【题型】填空题　【知识点】解析几何　【难度】medium
在平面直角坐标系中，已知动点 $P(a,b)$ 到两直线 $l_1: y = 2x$ 与 $l_2: y = -\frac{1}{2}x + 1$ 的距离之和为 $\sqrt{5}$，则 $\frac{b + 1}{a + 4}$ 的取值范围是 \underline{\quad\quad\quad}。
【解答】
\noindent \textbf{【答案】$\left[-\frac{1}{17},\frac{7}{6}\right]$}

\noindent \textbf{【分析】}
由题意可知 $P(a,b)$ 满足 $|2a - b| + |a + 2b - 2| = 5$ 为四边形的四边上任意一点，然后画出图由 $\frac{b + 1}{a + 4}$ 几何意义求解即可。

\noindent \textbf{【详解】}
将直线 $l_1: y = 2x$ 与 $l_2: y = -\frac{1}{2}x + 1$ 的方程化为一般式为 $l_1: 2x - y = 0$，$l_2: x + 2y - 2 = 0$，所以 $P(a,b)$ 到两直线的距离之和为：
\[
\frac{|2a - b|}{\sqrt{5}} + \frac{|a + 2b - 2|}{\sqrt{5}} = \sqrt{5}.
\]
所以 $|2a - b| + |a + 2b - 2| = 5$ ①。

当
\[
\begin{cases}
2a - b \ge 0 \\
a + 2b - 2 > 0
\end{cases}
\]
时，①式变形为：$3a + b = 7$；

当
\[
\begin{cases}
2a - b \ge 0 \\
a + 2b - 2 < 0
\end{cases}
\]
时，①式变形为：$a - 3b = 3$；

当
\[
\begin{cases}
2a - b < 0 \\
a + 2b - 2 \ge 0
\end{cases}
\]
时，①式变形为：$-a + 3b = 7$；

当
\[
\begin{cases}
2a - b < 0 \\
a + 2b - 2 < 0
\end{cases}
\]
时，①式变形为：$-3a - b = 3$；

则动点 $P(a,b)$ 为如图所示的四边形的边。

$\frac{b + 1}{a + 4}$ 的几何意义为正方形边上任意一点与 $E(-4,-1)$ 连线的斜率。

易知 $C\left(-\frac{3}{5},\frac{6}{5}\right)$，$D\left(-\frac{8}{5},\frac{9}{5}\right)$。

\[
k_{EC} = \frac{\frac{6}{5} + 1}{-\frac{3}{5} + 4} = -\frac{1}{17}, \quad k_{DA} = \frac{\frac{9}{5} + 1}{-\frac{8}{5} + 4} = \frac{7}{6}.
\]
所以 $\frac{b + 1}{a + 4}$ 的取值范围是 $\left[-\frac{1}{17},\frac{7}{6}\right]$。

故答案为：$\left[-\frac{1}{17},\frac{7}{6}\right]$。

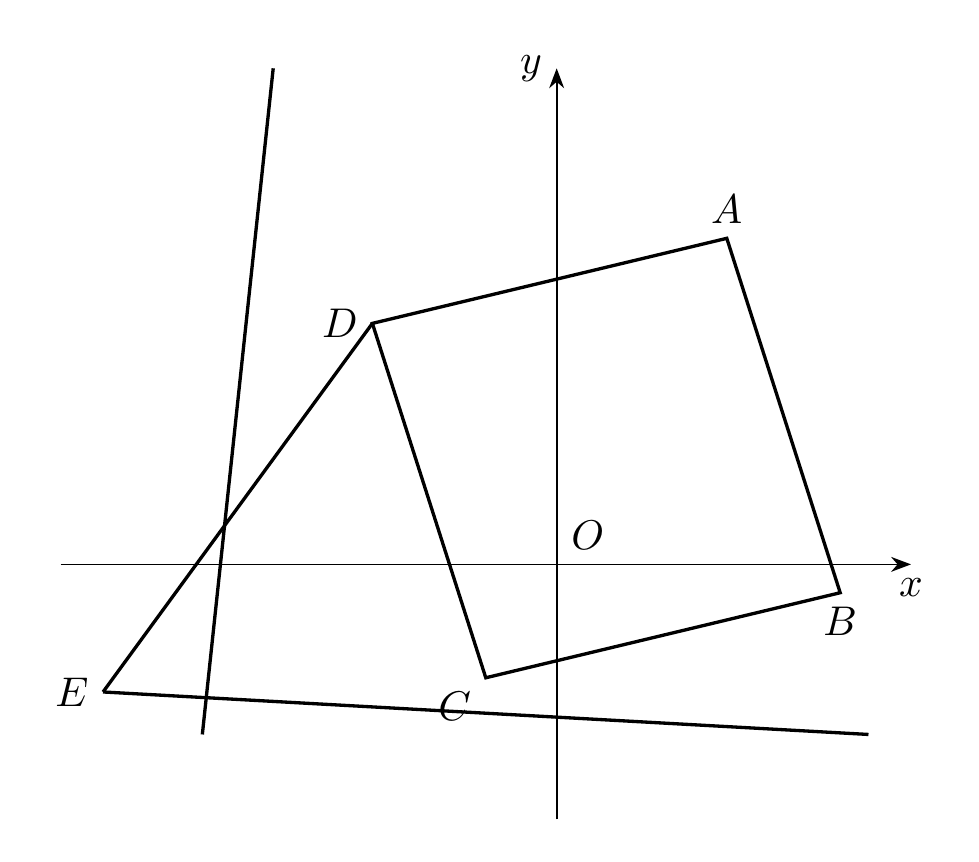